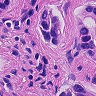
Metastatic tissue present: yes